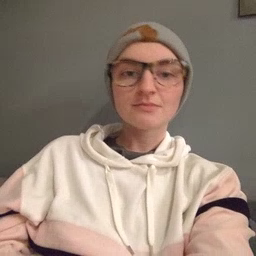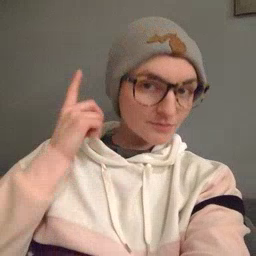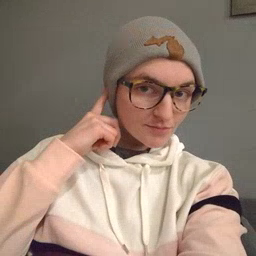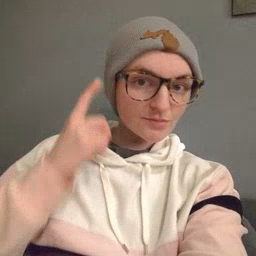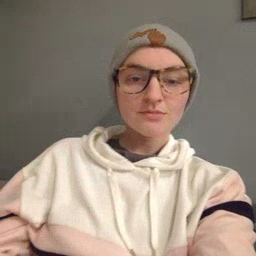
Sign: ear